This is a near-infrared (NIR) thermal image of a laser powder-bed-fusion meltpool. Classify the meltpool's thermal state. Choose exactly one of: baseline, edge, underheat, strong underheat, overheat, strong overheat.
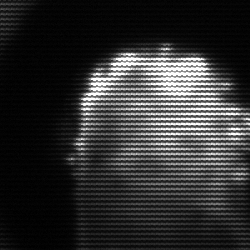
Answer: baseline